Interaction volume radius: 10 \u00c5
Interaction volume height: 30 \u00c5
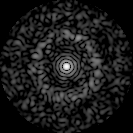
Disorder parameter: 0.8402